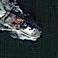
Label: civil